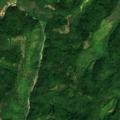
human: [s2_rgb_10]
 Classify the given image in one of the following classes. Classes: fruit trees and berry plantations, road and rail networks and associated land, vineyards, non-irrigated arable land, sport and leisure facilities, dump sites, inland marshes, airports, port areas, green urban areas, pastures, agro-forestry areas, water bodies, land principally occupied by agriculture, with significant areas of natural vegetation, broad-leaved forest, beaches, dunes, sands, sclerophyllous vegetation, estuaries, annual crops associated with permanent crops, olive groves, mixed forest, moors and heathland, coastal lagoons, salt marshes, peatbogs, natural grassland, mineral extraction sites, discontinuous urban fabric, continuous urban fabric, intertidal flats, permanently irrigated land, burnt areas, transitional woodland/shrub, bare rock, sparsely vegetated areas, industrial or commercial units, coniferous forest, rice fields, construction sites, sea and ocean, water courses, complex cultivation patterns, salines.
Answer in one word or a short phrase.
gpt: broad-leaved forest